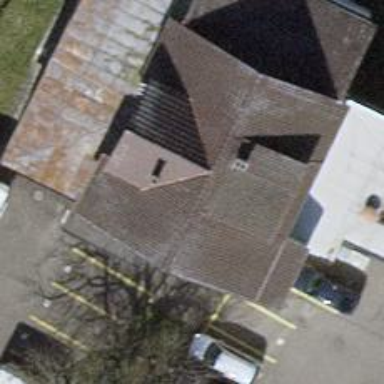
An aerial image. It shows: Restaurant.